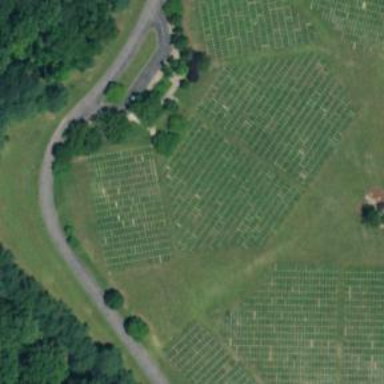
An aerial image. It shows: Section in the cemetery.